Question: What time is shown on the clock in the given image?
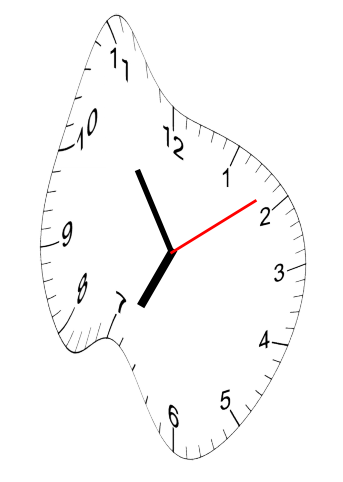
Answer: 06:54:09